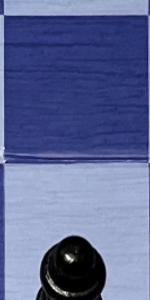
Label: Empty